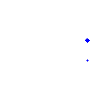
Particle: proton